Lunar surface albedo tile
Center latitude: 10.15
Center longitude: 17.351
Resolution (meters per pixel, mean): 193.06
Tile area (km^2): 39022.73
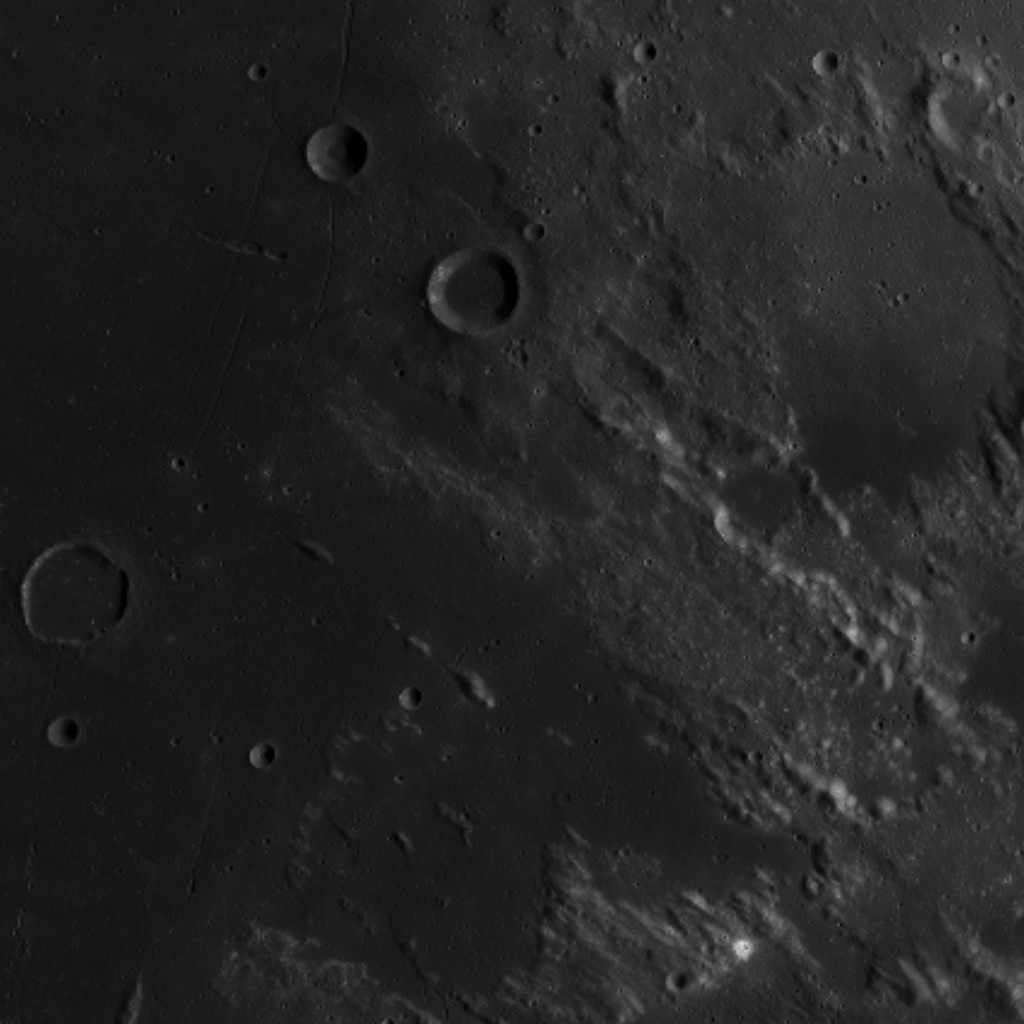